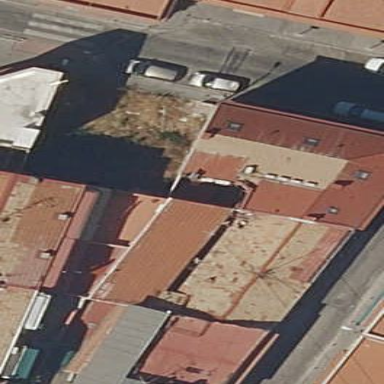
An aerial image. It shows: Hotel building.